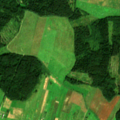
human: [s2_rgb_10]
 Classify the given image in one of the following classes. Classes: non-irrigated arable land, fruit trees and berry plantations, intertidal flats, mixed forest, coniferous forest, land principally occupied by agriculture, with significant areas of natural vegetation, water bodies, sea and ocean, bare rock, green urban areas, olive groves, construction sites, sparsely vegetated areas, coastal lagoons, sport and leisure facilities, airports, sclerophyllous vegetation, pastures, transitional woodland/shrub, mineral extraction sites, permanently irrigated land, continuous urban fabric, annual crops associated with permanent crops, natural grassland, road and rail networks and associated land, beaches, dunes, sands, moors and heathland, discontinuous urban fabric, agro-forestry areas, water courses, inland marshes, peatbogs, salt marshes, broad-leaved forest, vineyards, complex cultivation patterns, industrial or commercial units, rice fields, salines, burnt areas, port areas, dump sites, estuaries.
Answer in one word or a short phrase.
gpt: discontinuous urban fabric, non-irrigated arable land, pastures, complex cultivation patterns, mixed forest